Interaction volume radius: 10 \u00c5
Interaction volume height: 20 \u00c5
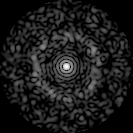
Disorder parameter: 0.8378